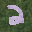
Label: 2